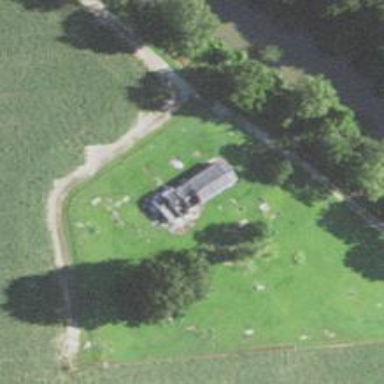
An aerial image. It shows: Place of worship.